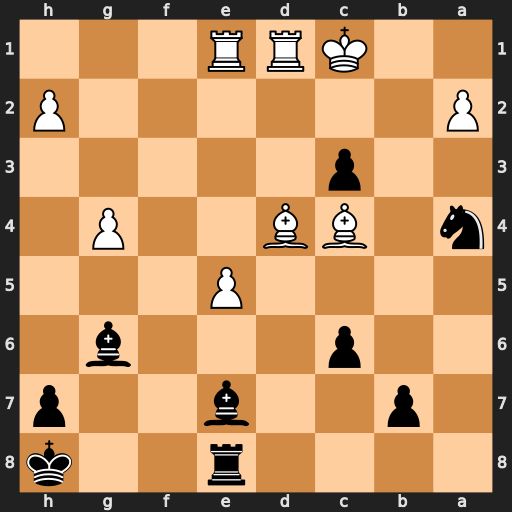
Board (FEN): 4r2k/1p2b2p/2p3b1/4P3/n1BB2P1/2p5/P6P/2KRR3
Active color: b
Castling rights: -
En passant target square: -
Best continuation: Ba3#